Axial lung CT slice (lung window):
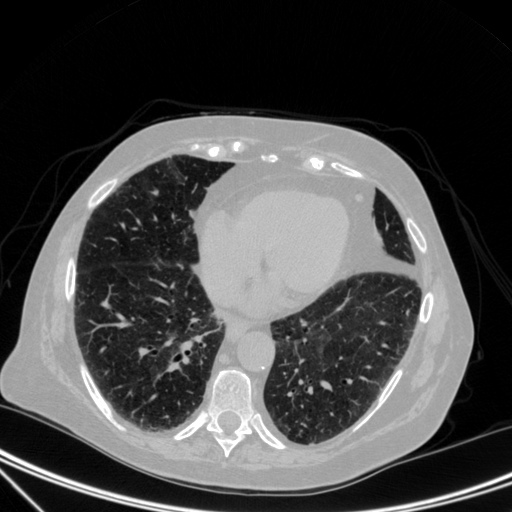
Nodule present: no